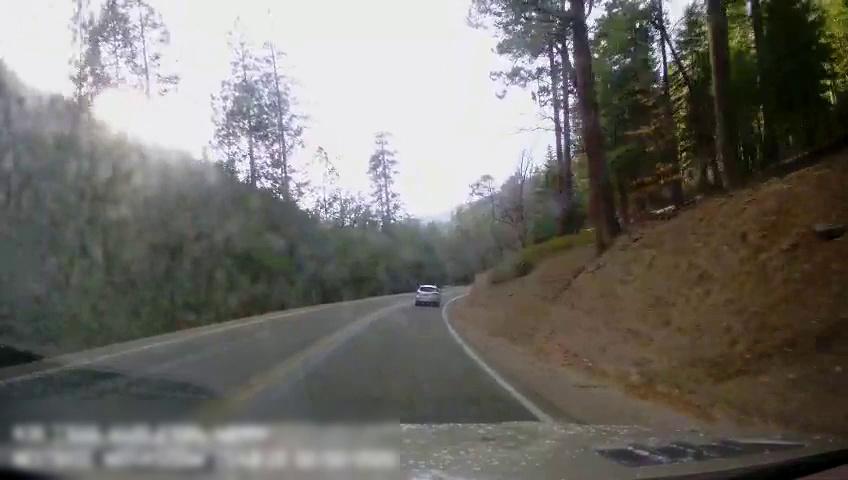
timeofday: Day
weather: Sunny
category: Drivable Space
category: Vehicles | Car
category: Lanes | Opposite Lane
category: Lanes | Current Lane
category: Lanes | Current Lane
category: Lanes | Current Lane